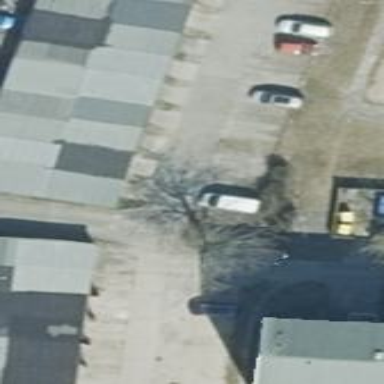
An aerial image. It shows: Garage building.